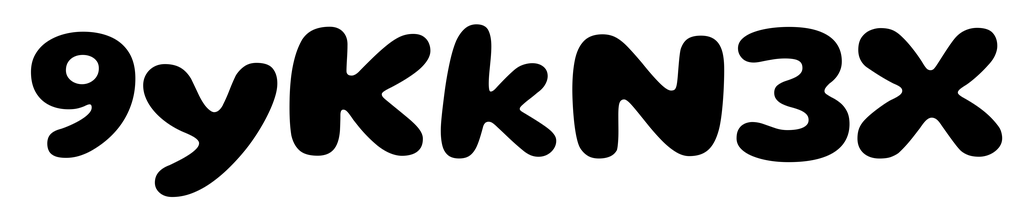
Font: Gluten_Bold